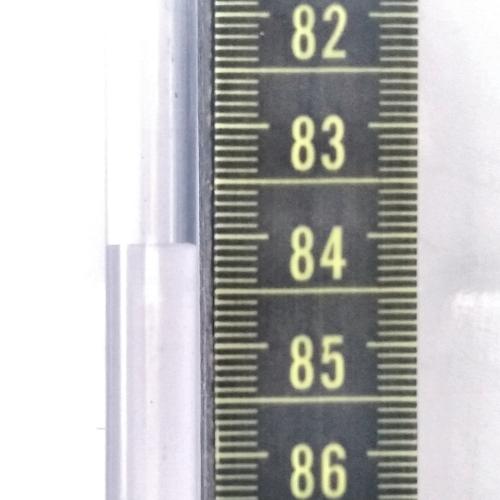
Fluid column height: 84.1 cm